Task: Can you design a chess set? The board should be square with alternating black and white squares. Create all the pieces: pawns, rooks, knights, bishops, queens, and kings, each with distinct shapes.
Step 87:
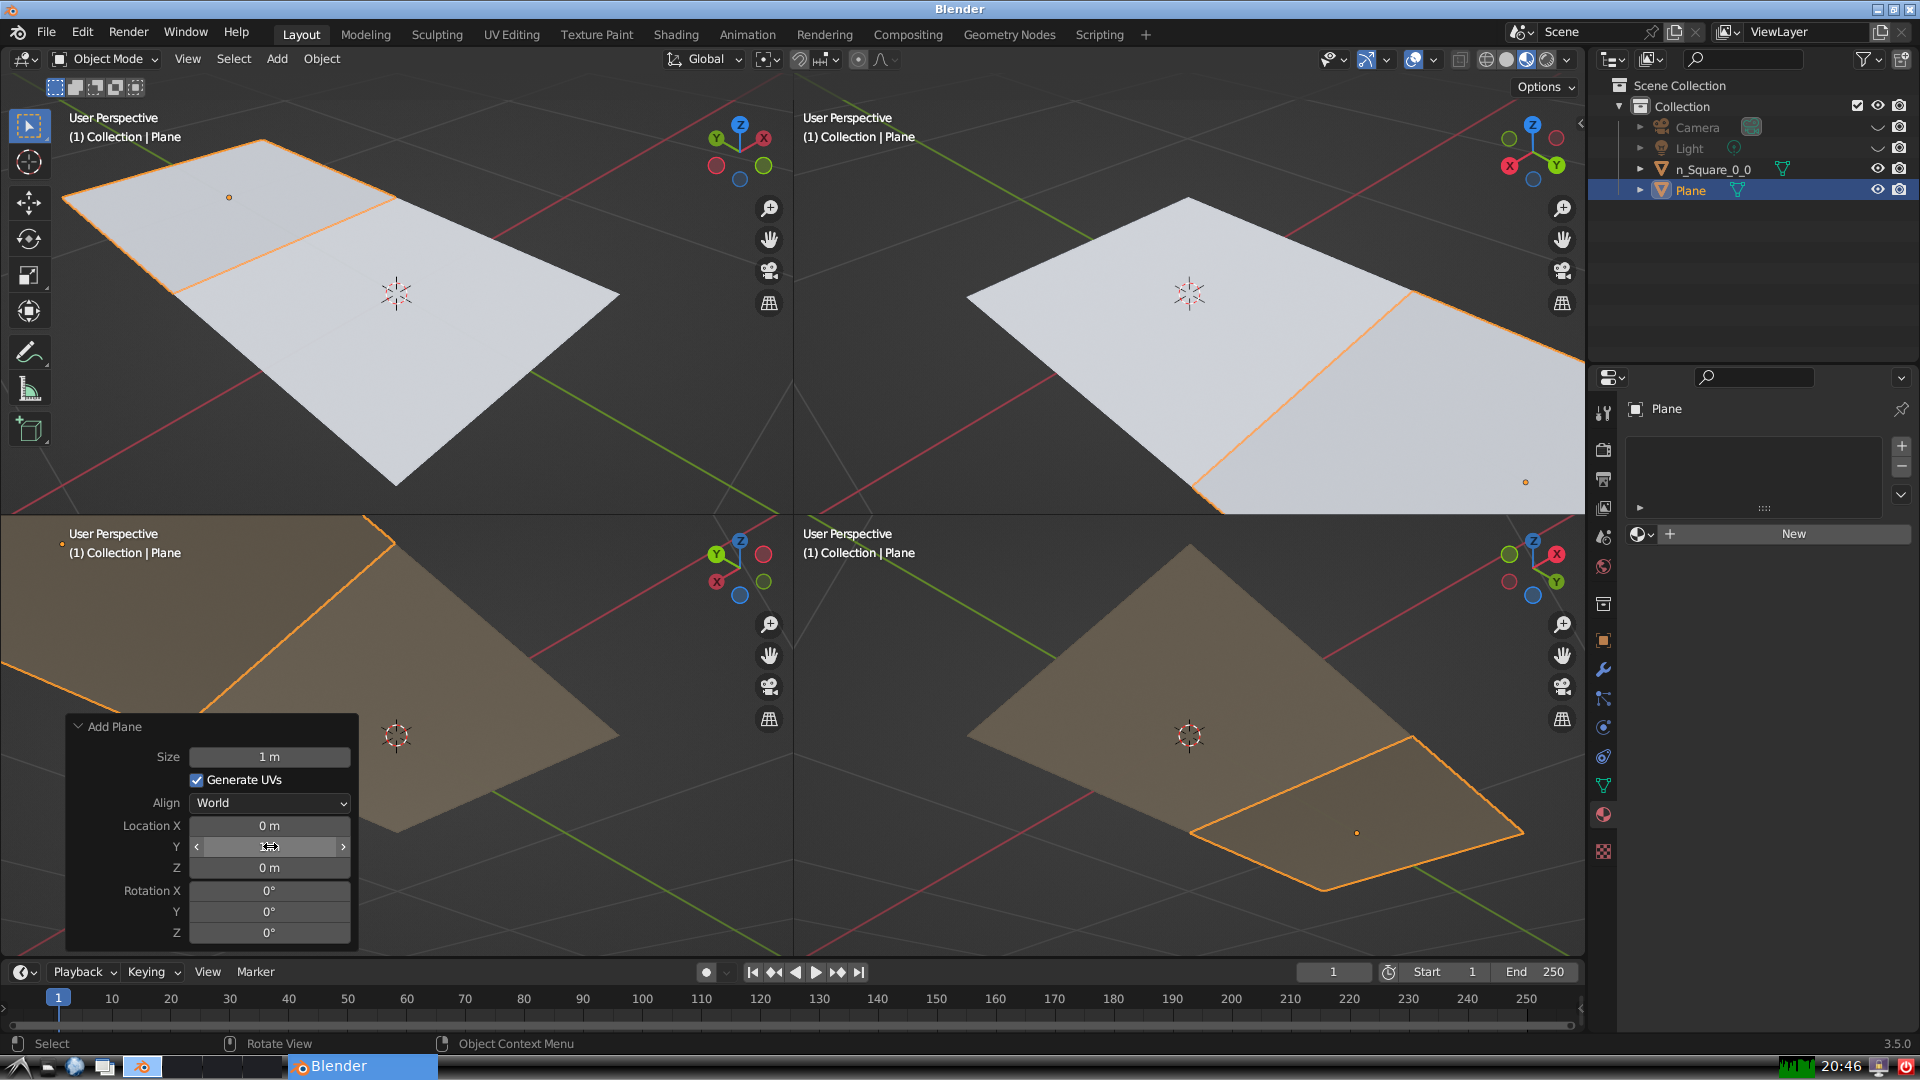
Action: {"mouse_move": [270, 867]}